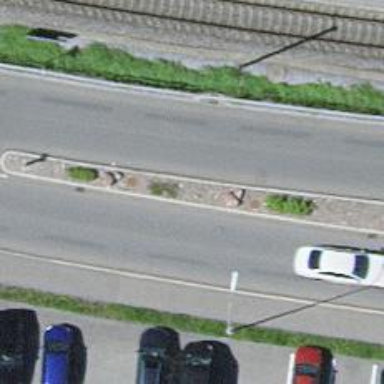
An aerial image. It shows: Primary highway with asphalt surface and designated lane for cyclists.